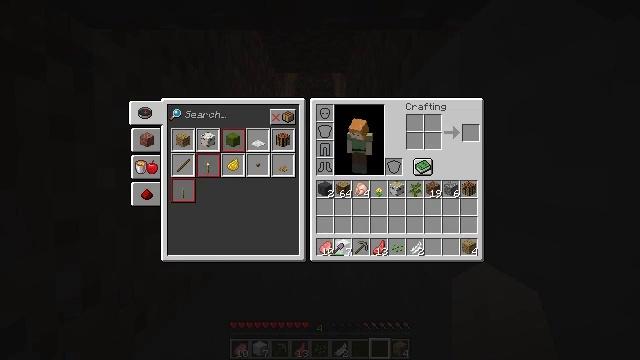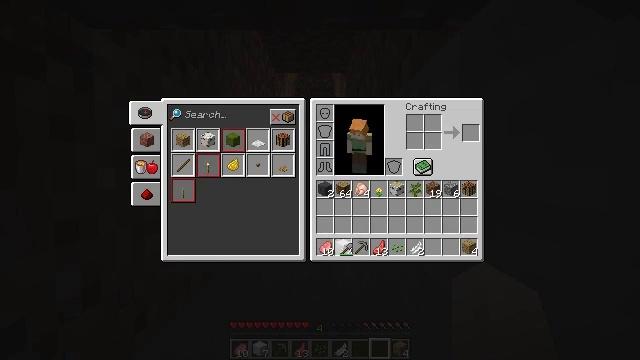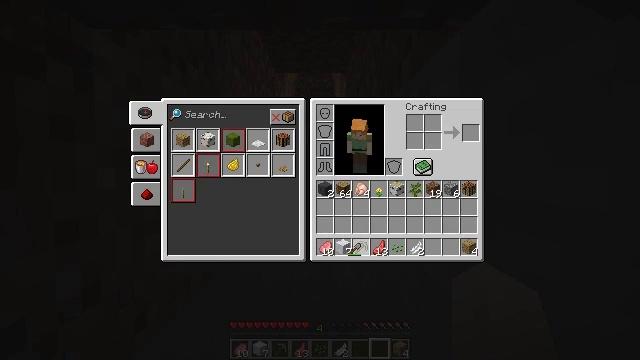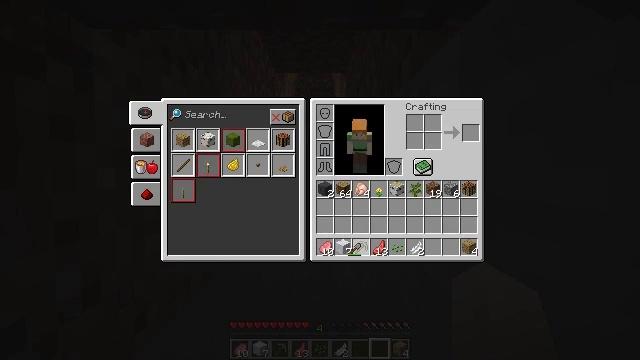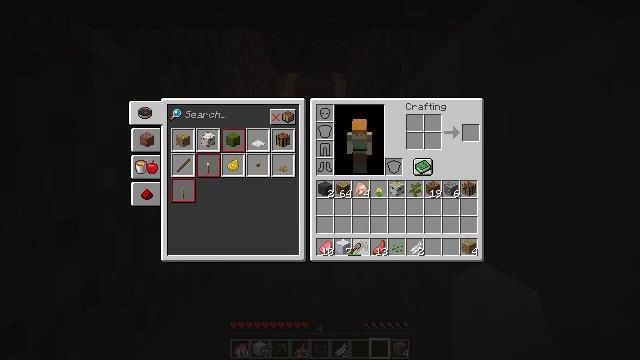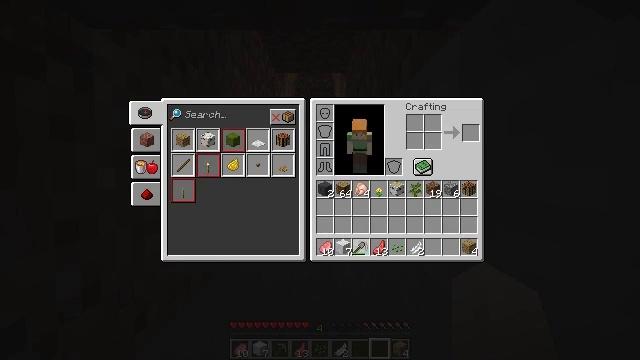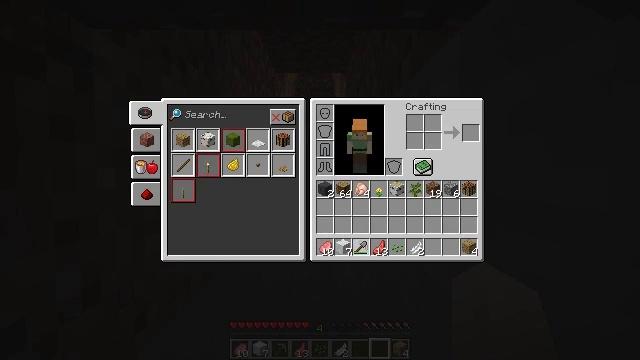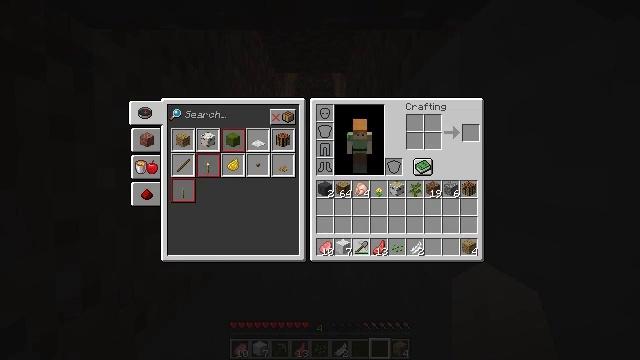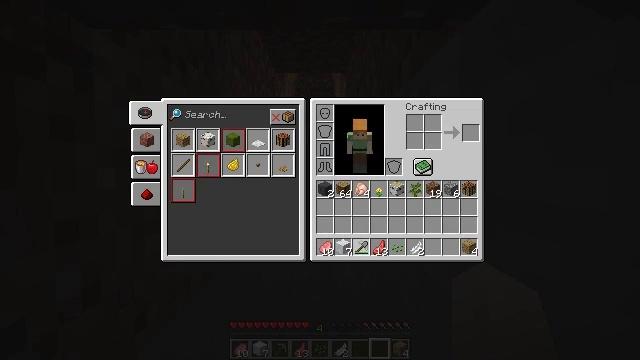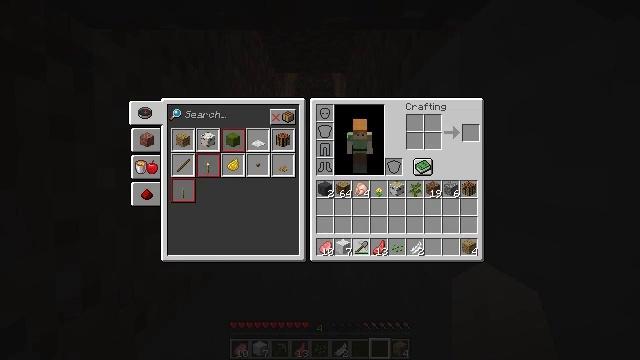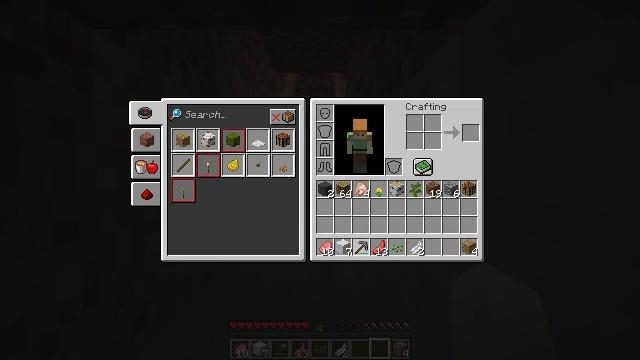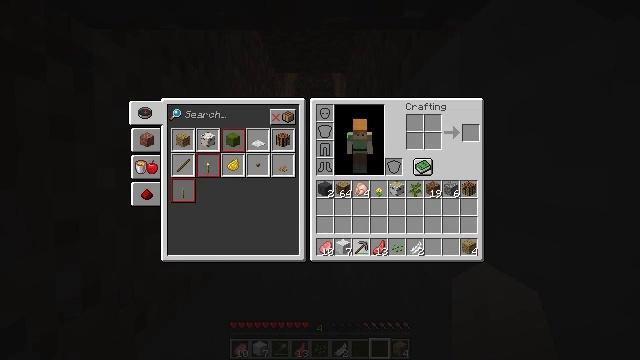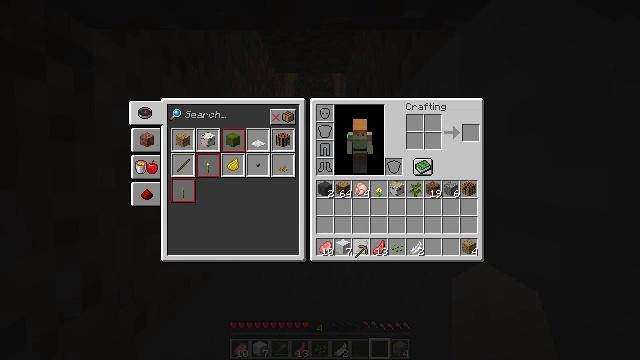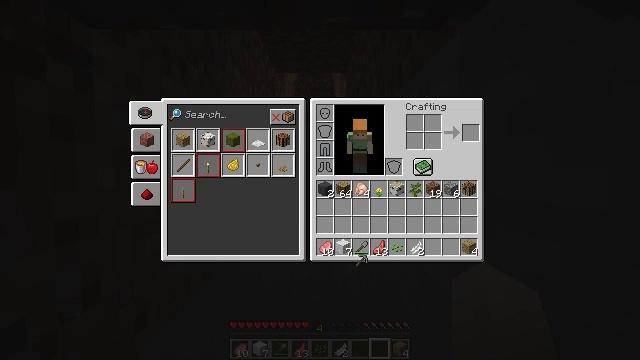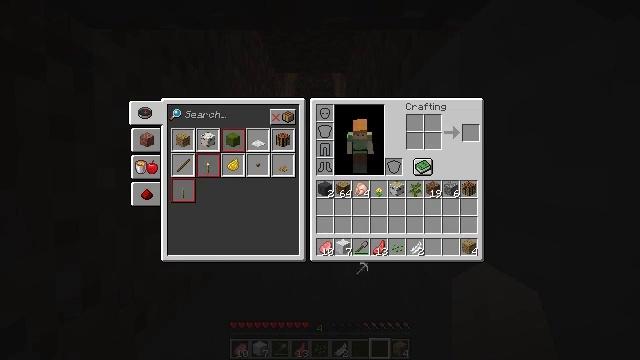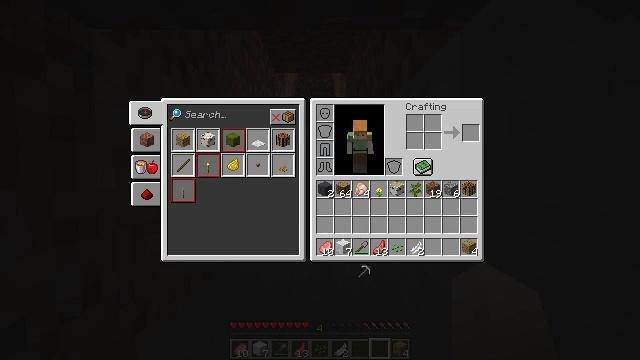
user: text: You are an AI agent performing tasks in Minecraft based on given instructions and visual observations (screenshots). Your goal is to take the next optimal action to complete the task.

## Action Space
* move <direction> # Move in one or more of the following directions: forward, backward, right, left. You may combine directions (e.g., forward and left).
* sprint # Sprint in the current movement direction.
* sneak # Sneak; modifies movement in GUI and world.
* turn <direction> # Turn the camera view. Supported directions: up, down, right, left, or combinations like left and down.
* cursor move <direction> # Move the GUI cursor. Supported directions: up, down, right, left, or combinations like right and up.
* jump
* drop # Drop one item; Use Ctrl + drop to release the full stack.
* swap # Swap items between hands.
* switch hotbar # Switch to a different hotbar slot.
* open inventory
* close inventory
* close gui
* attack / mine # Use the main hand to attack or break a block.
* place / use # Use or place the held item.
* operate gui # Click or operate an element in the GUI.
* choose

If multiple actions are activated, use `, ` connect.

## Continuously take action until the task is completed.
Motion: motion action
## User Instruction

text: Mine the iron ore underground.
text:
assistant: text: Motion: cursor move right
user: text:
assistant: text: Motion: cursor move right
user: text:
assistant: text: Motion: no_op
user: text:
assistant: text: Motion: no_op
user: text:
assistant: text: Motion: no_op
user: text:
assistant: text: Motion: no_op
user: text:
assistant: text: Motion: no_op
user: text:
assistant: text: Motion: operate gui
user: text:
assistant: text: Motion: operate gui
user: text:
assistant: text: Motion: no_op
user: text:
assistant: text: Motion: no_op
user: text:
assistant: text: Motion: no_op
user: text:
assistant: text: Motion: cursor move down
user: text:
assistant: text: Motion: cursor move down
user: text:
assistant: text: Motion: no_op
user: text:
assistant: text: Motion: no_op
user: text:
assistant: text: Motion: no_op
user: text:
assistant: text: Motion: no_op
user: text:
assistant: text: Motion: no_op
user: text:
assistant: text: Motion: no_op
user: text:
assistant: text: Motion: no_op
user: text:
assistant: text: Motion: no_op
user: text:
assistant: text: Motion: no_op
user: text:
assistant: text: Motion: no_op
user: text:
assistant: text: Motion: no_op
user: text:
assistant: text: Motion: no_op
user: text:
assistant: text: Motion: turn right and down
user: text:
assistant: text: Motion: turn right and down
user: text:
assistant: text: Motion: turn down
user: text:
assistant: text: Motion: no_op